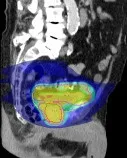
Dose distribution and target volumes of the treatment plan employing Volumetric Modulated Arc Therapy. Pink line: High risk planning target volume. Yellow line: Low risk planning target volume. Green line: Bladder. Red line: Prostate. Isodoses are presented in dose-wash. (C) Sagittal slice.
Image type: radiology (ct)